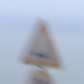
Verkehrszeichen: UnebeneFahrbahn
Zusatzzeichen unten: Geschwindigkeit20
Umgebung: Outdoor, Nature
Tageszeit: MorningAfternoon
Wetter: Overcast
Licht: Natural
Jahreszeit: NotSpecified
Kontrast: LowContrast